You are looking at the envelope spectrum of a bearing's vibration signal. The marked vertical lines are the theoretical fault frequencies for the outer race, inner race, rolling elements, and cage. Classify the bearing condition as one of: normal, inner_race, outer_race, ball.
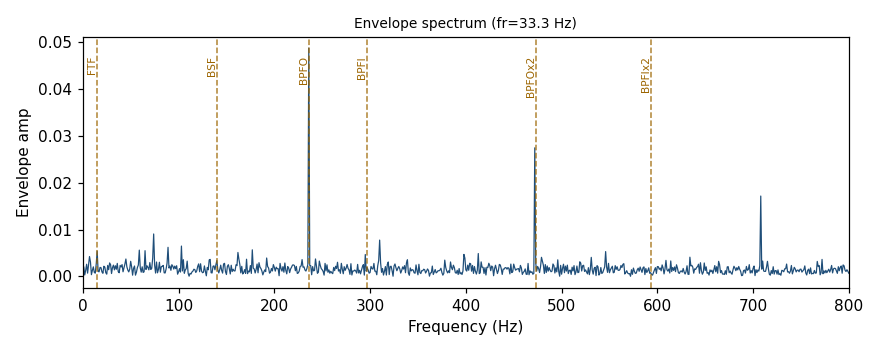
Answer: outer_race